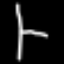
Label: chair